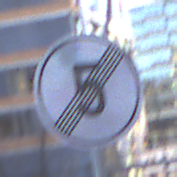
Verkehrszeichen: EndeGeschwindigkeit5
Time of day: SunriseSunset
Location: Outdoor (Urban)
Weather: Clear
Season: NotSpecified
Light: Natural